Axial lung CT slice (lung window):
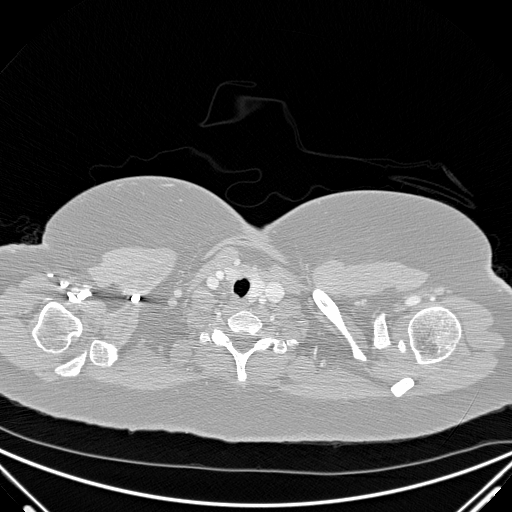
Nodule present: no